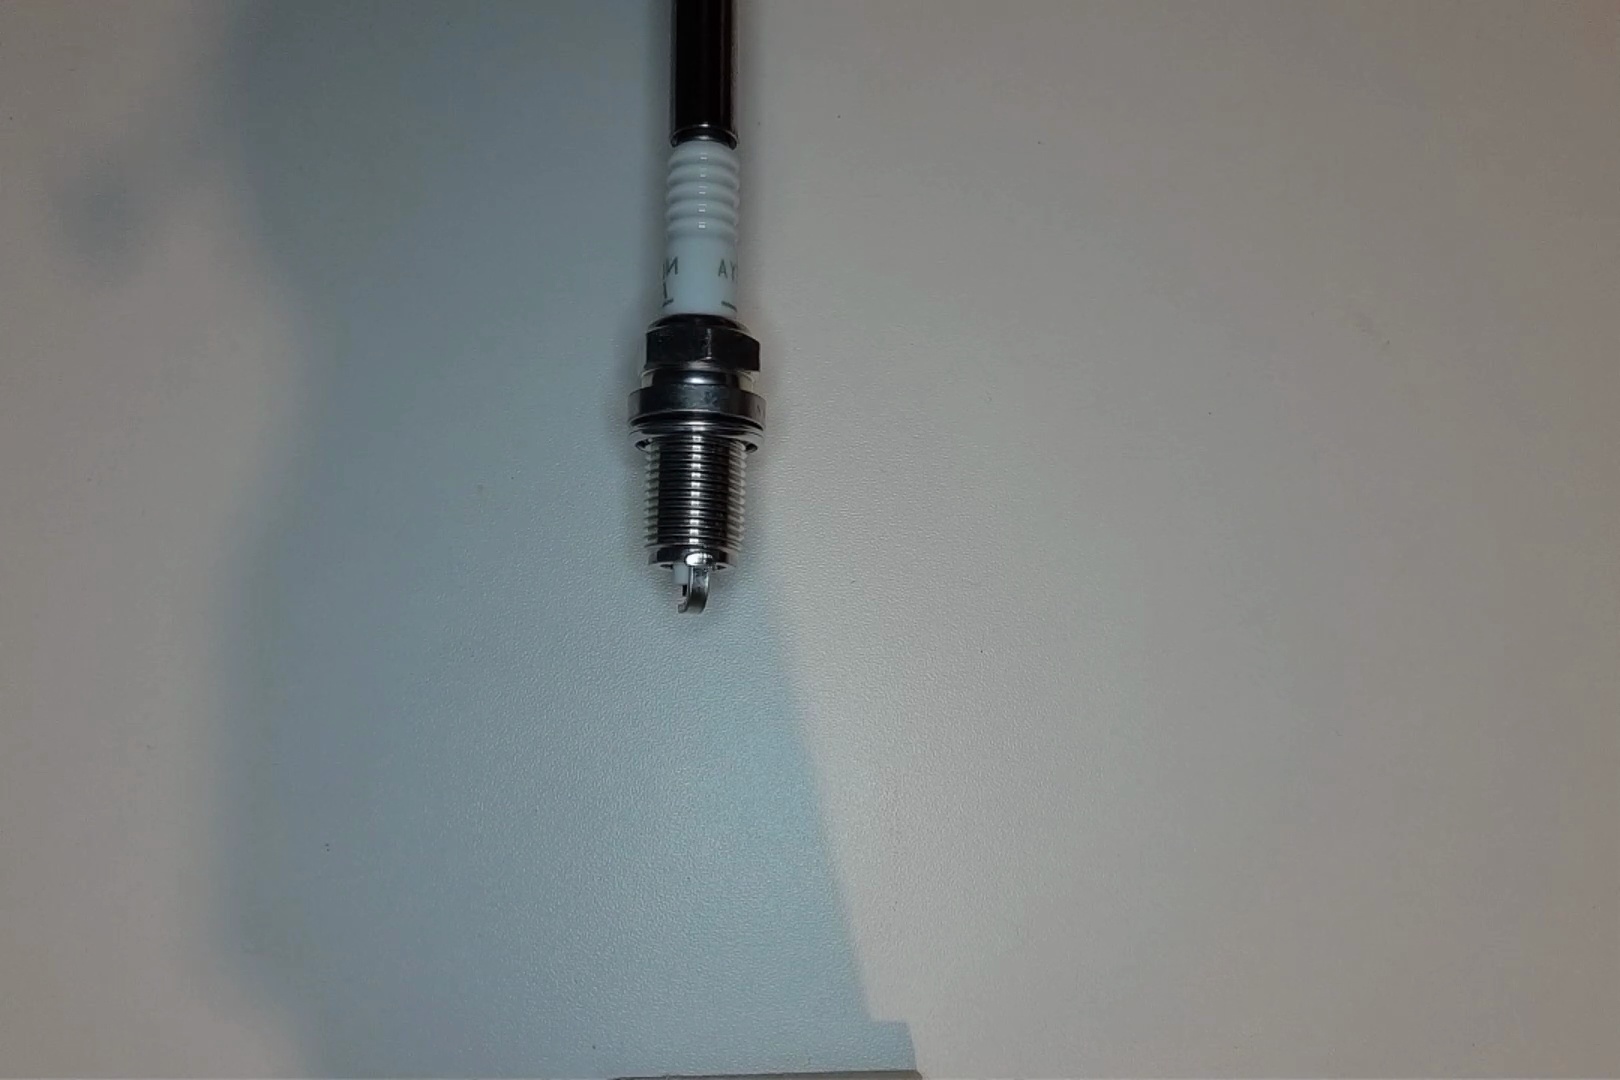
Label: normal